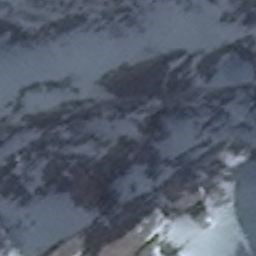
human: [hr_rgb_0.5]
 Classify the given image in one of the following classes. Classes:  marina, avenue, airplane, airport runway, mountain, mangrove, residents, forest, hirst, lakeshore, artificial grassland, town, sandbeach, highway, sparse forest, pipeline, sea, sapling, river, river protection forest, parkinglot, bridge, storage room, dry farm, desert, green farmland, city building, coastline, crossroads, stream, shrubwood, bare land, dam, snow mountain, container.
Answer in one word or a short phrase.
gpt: snow mountain